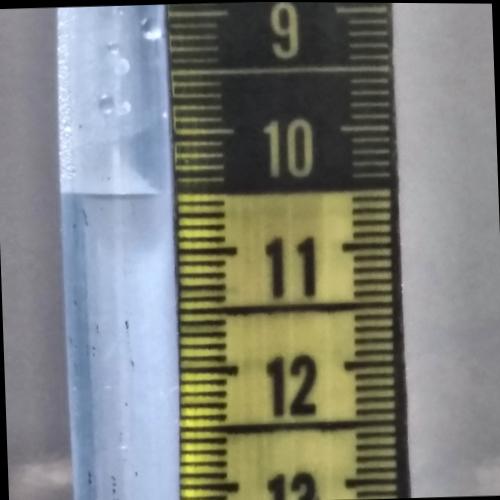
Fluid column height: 10.5 cm